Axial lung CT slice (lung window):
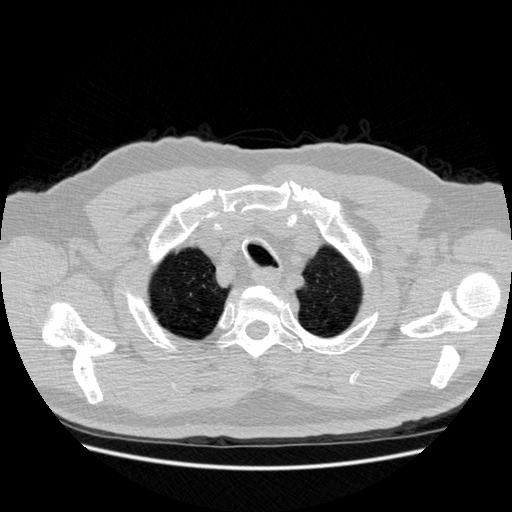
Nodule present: no